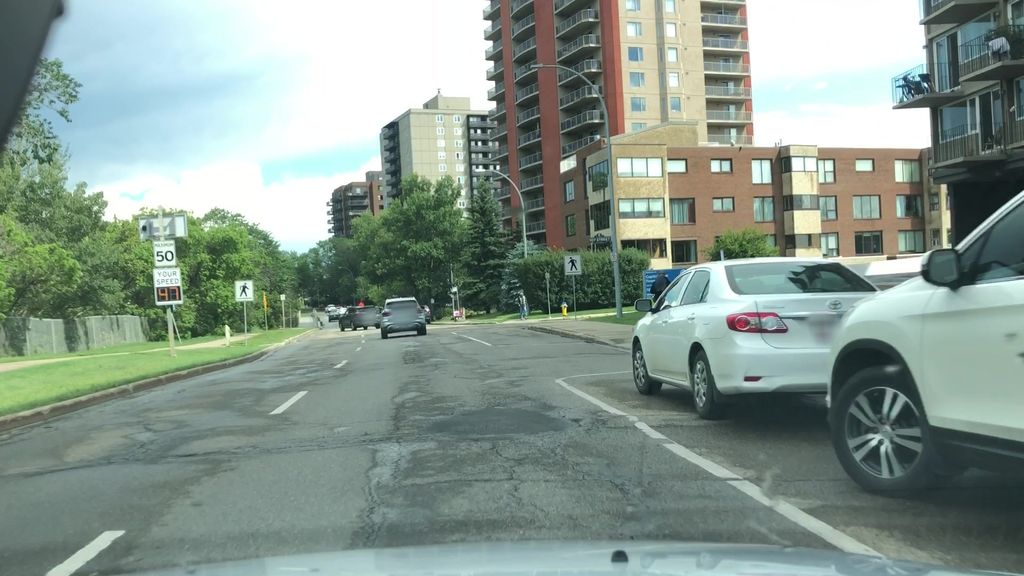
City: edmonton